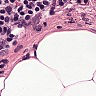
Metastatic tissue present: no